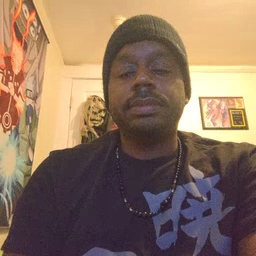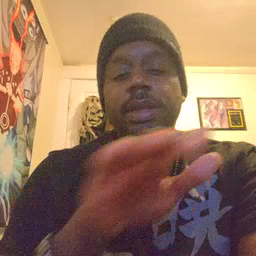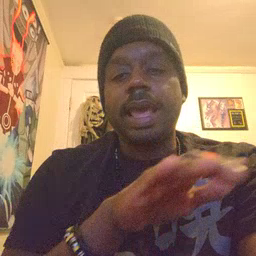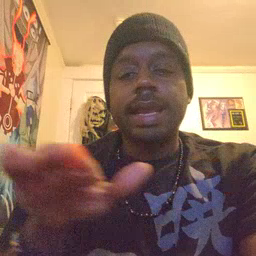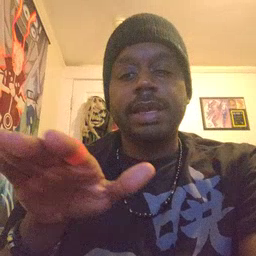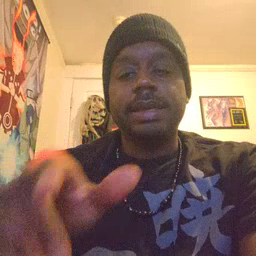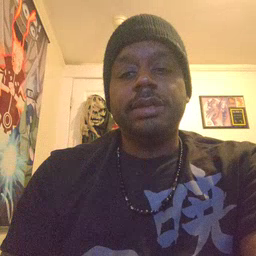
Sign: clean